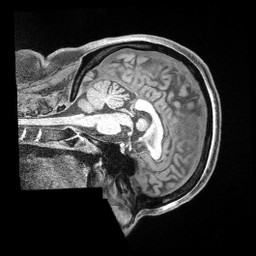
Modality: T1w
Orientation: sagittal
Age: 40
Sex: female
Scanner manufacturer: siemens
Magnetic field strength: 3 T
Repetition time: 2 s
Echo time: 0.00211 s